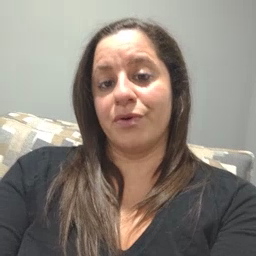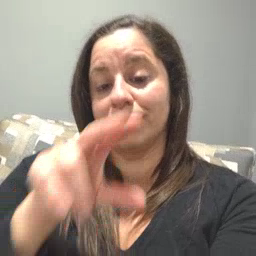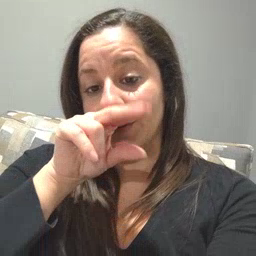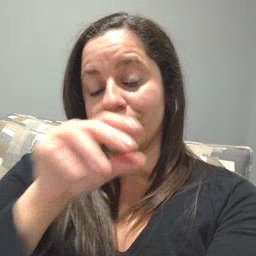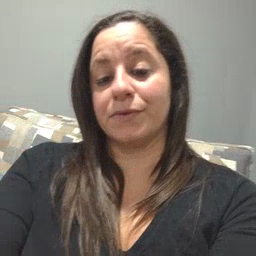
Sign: duck